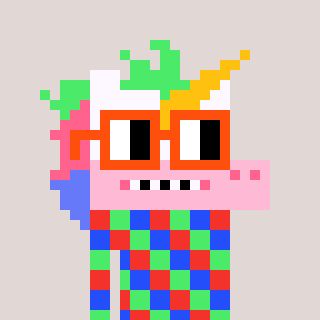
a pixel art character with square orange glasses, a unicorn-shaped head and a grayscale-colored body on a warm background